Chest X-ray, PA view. Patient: 53 years old, sex F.
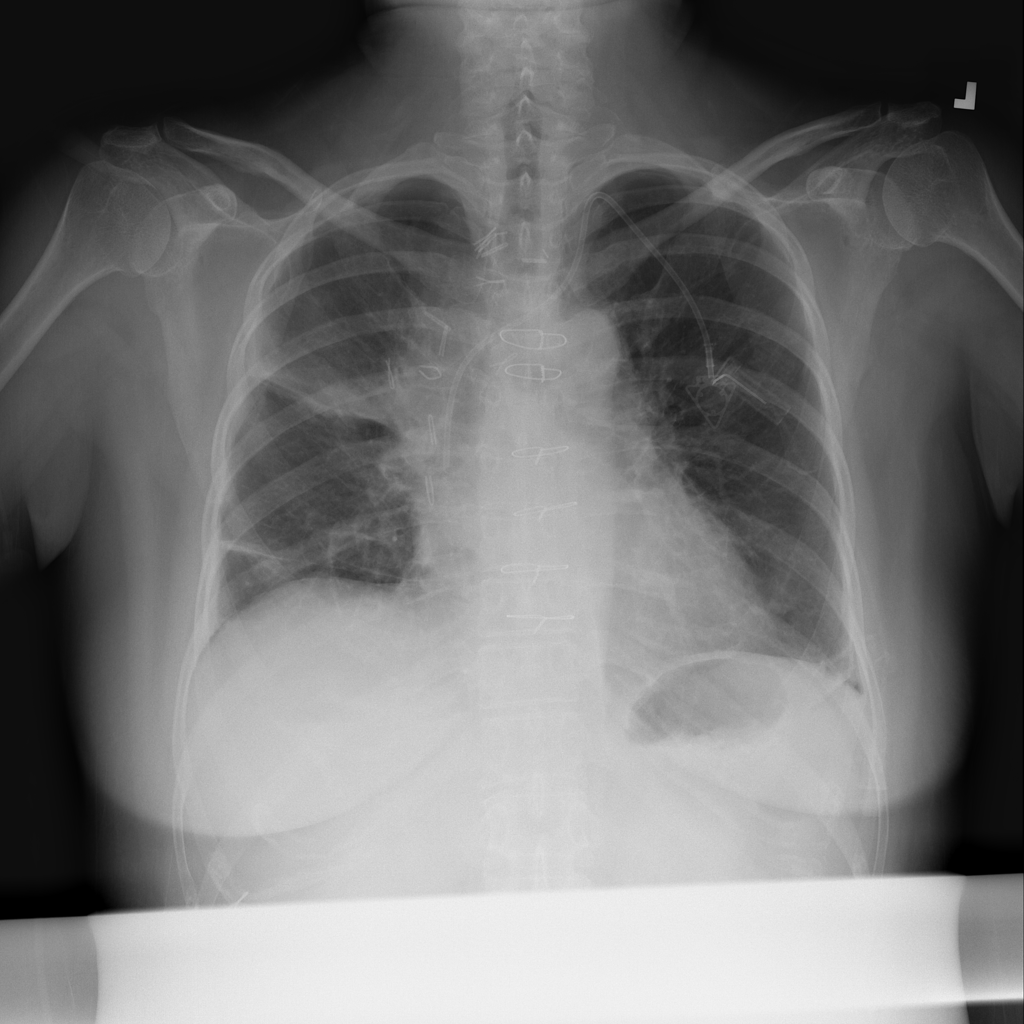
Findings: Pneumothorax